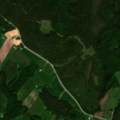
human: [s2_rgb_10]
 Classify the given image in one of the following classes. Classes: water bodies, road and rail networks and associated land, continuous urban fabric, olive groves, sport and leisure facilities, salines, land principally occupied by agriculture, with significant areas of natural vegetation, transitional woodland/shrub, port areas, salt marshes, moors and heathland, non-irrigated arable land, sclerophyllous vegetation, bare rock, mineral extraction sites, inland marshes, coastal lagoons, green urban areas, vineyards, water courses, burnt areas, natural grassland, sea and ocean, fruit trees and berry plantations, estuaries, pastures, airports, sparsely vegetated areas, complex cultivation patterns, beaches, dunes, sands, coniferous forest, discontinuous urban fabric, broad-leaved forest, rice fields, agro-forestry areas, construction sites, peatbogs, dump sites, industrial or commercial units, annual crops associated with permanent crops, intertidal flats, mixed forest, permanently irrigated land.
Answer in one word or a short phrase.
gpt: non-irrigated arable land, land principally occupied by agriculture, with significant areas of natural vegetation, coniferous forest, mixed forest